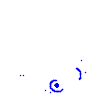
Particle: electron